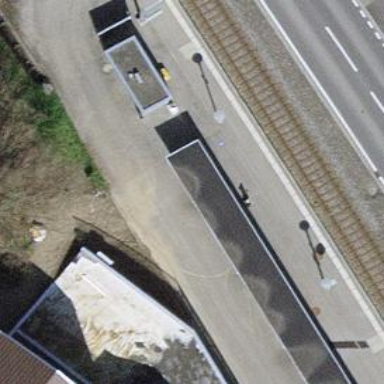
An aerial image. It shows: Bicycle parking area with stands available.